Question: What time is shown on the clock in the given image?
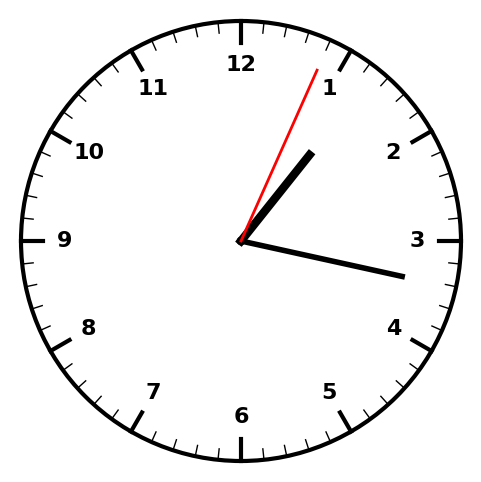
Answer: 01:17:04